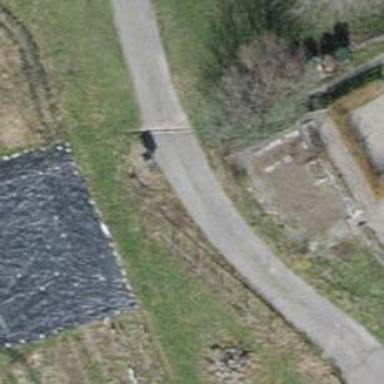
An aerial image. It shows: Gravel driveway for service vehicles.